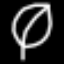
Label: leaf